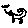
Label: cat